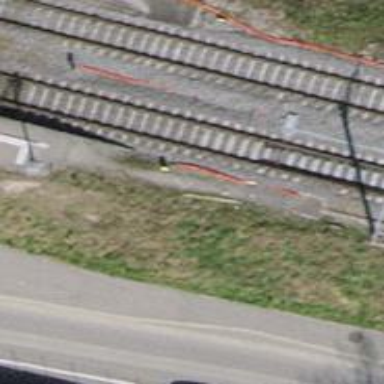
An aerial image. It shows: Single-track electrified railway with contact line.